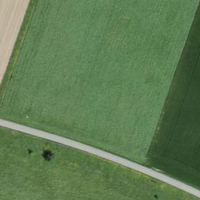
EUNIS habitat code: 52
Species observed at this site:
Plantago lanceolata